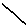
Label: line